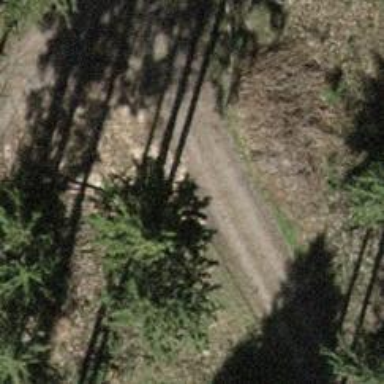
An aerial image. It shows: Gravel track with track type of grade3.